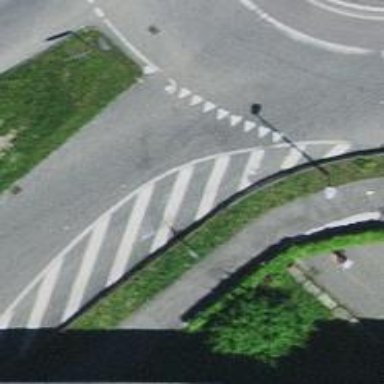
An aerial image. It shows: Asphalt path that goes through tunnel.